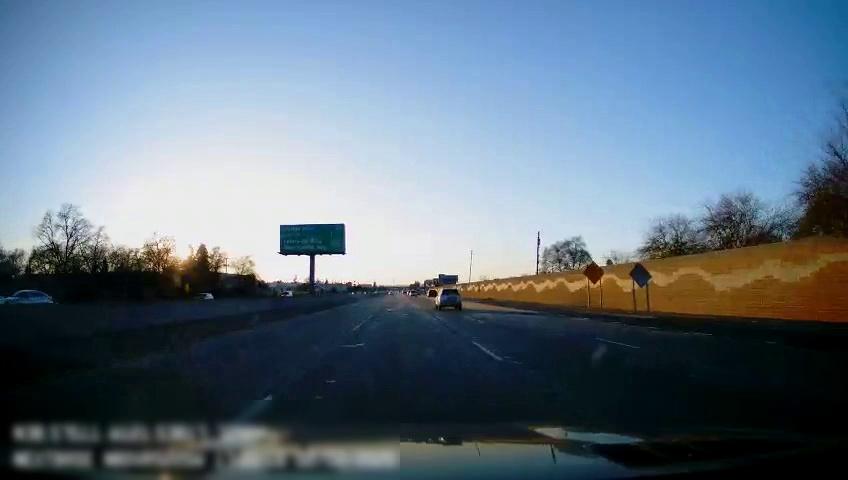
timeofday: Day
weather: Sunny
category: Drivable Space
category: Vehicles | SUV
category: Vehicles | Car
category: Vehicles | Car
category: Vehicles | SUV
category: Lanes | Current Lane
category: Lanes | Alternate Lane
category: Lanes | Alternate Lane
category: Lanes | Alternate Lane
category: Traffic | Signs